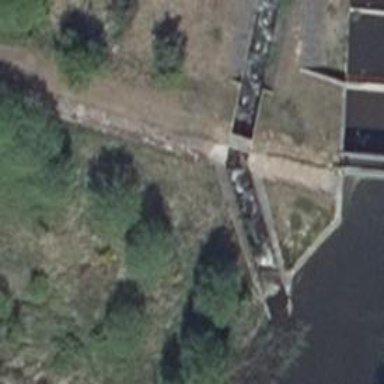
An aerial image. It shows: Fish pass along the waterway.